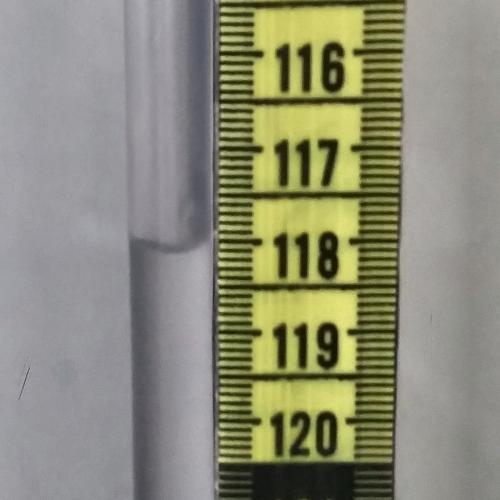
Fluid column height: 118.1 cm